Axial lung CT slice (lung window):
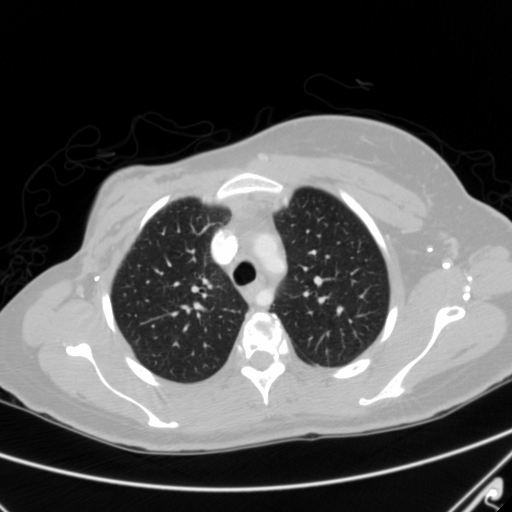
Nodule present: no